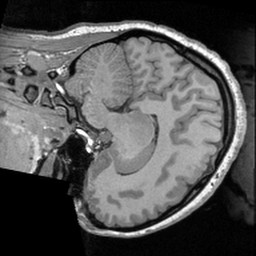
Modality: T1w
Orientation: sagittal